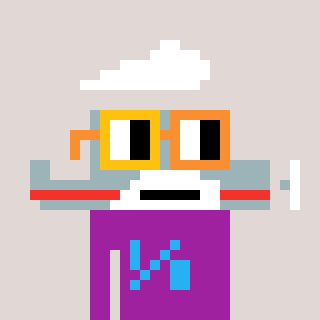
a pixel art character with square yellow and orange glasses, a plane-shaped head and a magenta-colored body on a warm background